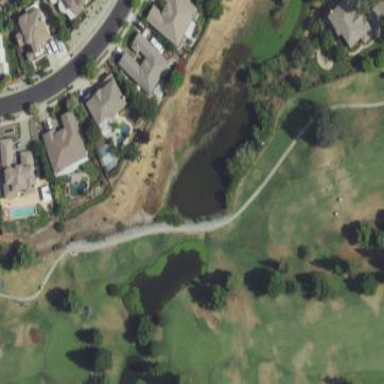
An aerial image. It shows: Picturesque scene of golf course with lateral water hazard.